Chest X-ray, PA view. Patient: 67 years old, sex M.
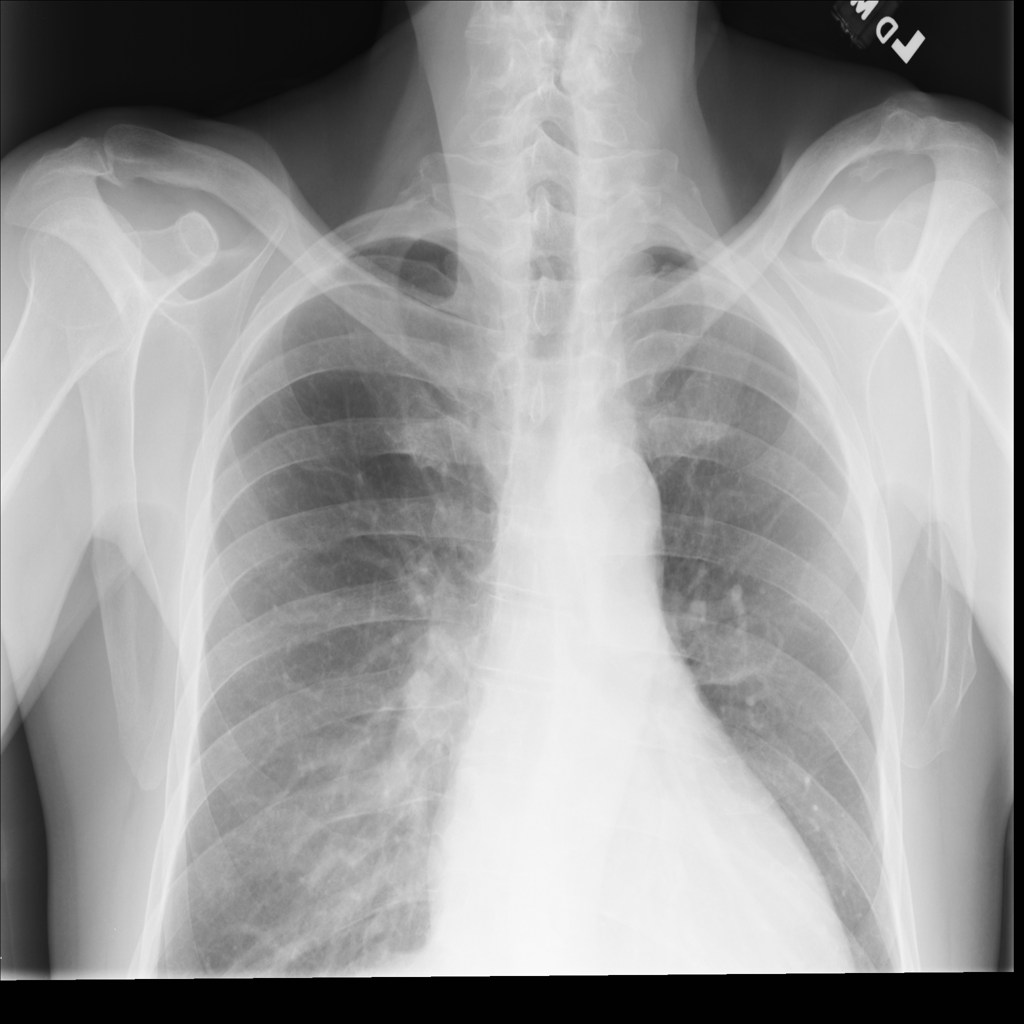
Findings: No Finding